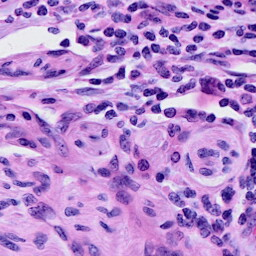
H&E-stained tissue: Cervix